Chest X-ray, PA view. Patient: 50 years old, sex M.
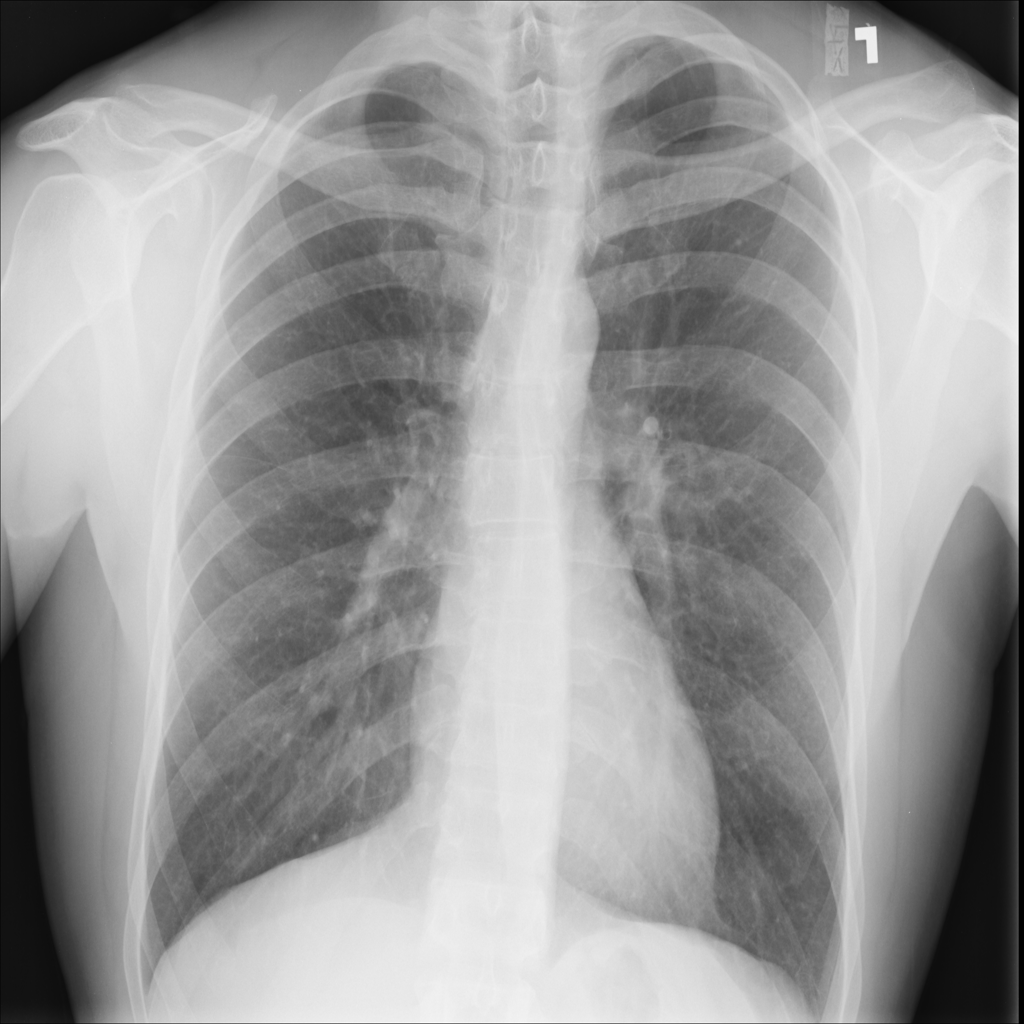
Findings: No Finding